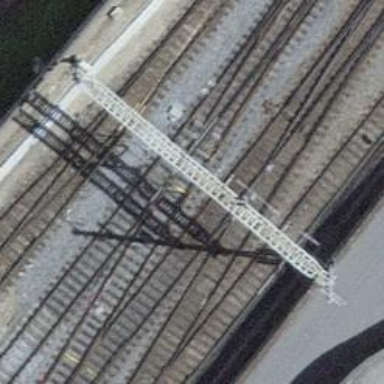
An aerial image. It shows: Solitary milestone along the railway.